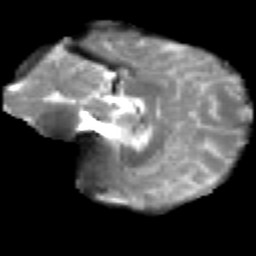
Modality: T2w
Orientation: sagittal
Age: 27
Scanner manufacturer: siemens
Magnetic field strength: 3 T
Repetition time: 2.2 s
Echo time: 0.084 s